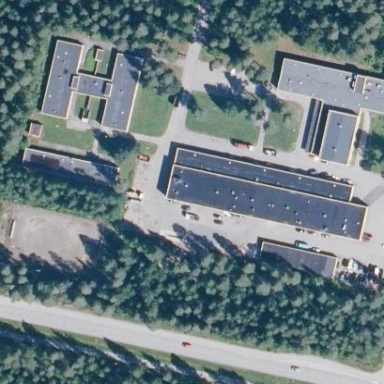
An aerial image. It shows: School building.